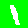
Digit: 1